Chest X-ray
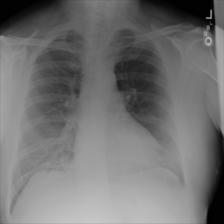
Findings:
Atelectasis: negative
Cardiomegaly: negative
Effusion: negative
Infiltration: negative
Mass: negative
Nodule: negative
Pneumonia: negative
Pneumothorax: negative
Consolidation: negative
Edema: negative
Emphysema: negative
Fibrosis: negative
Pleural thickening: negative
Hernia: negative